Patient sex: M
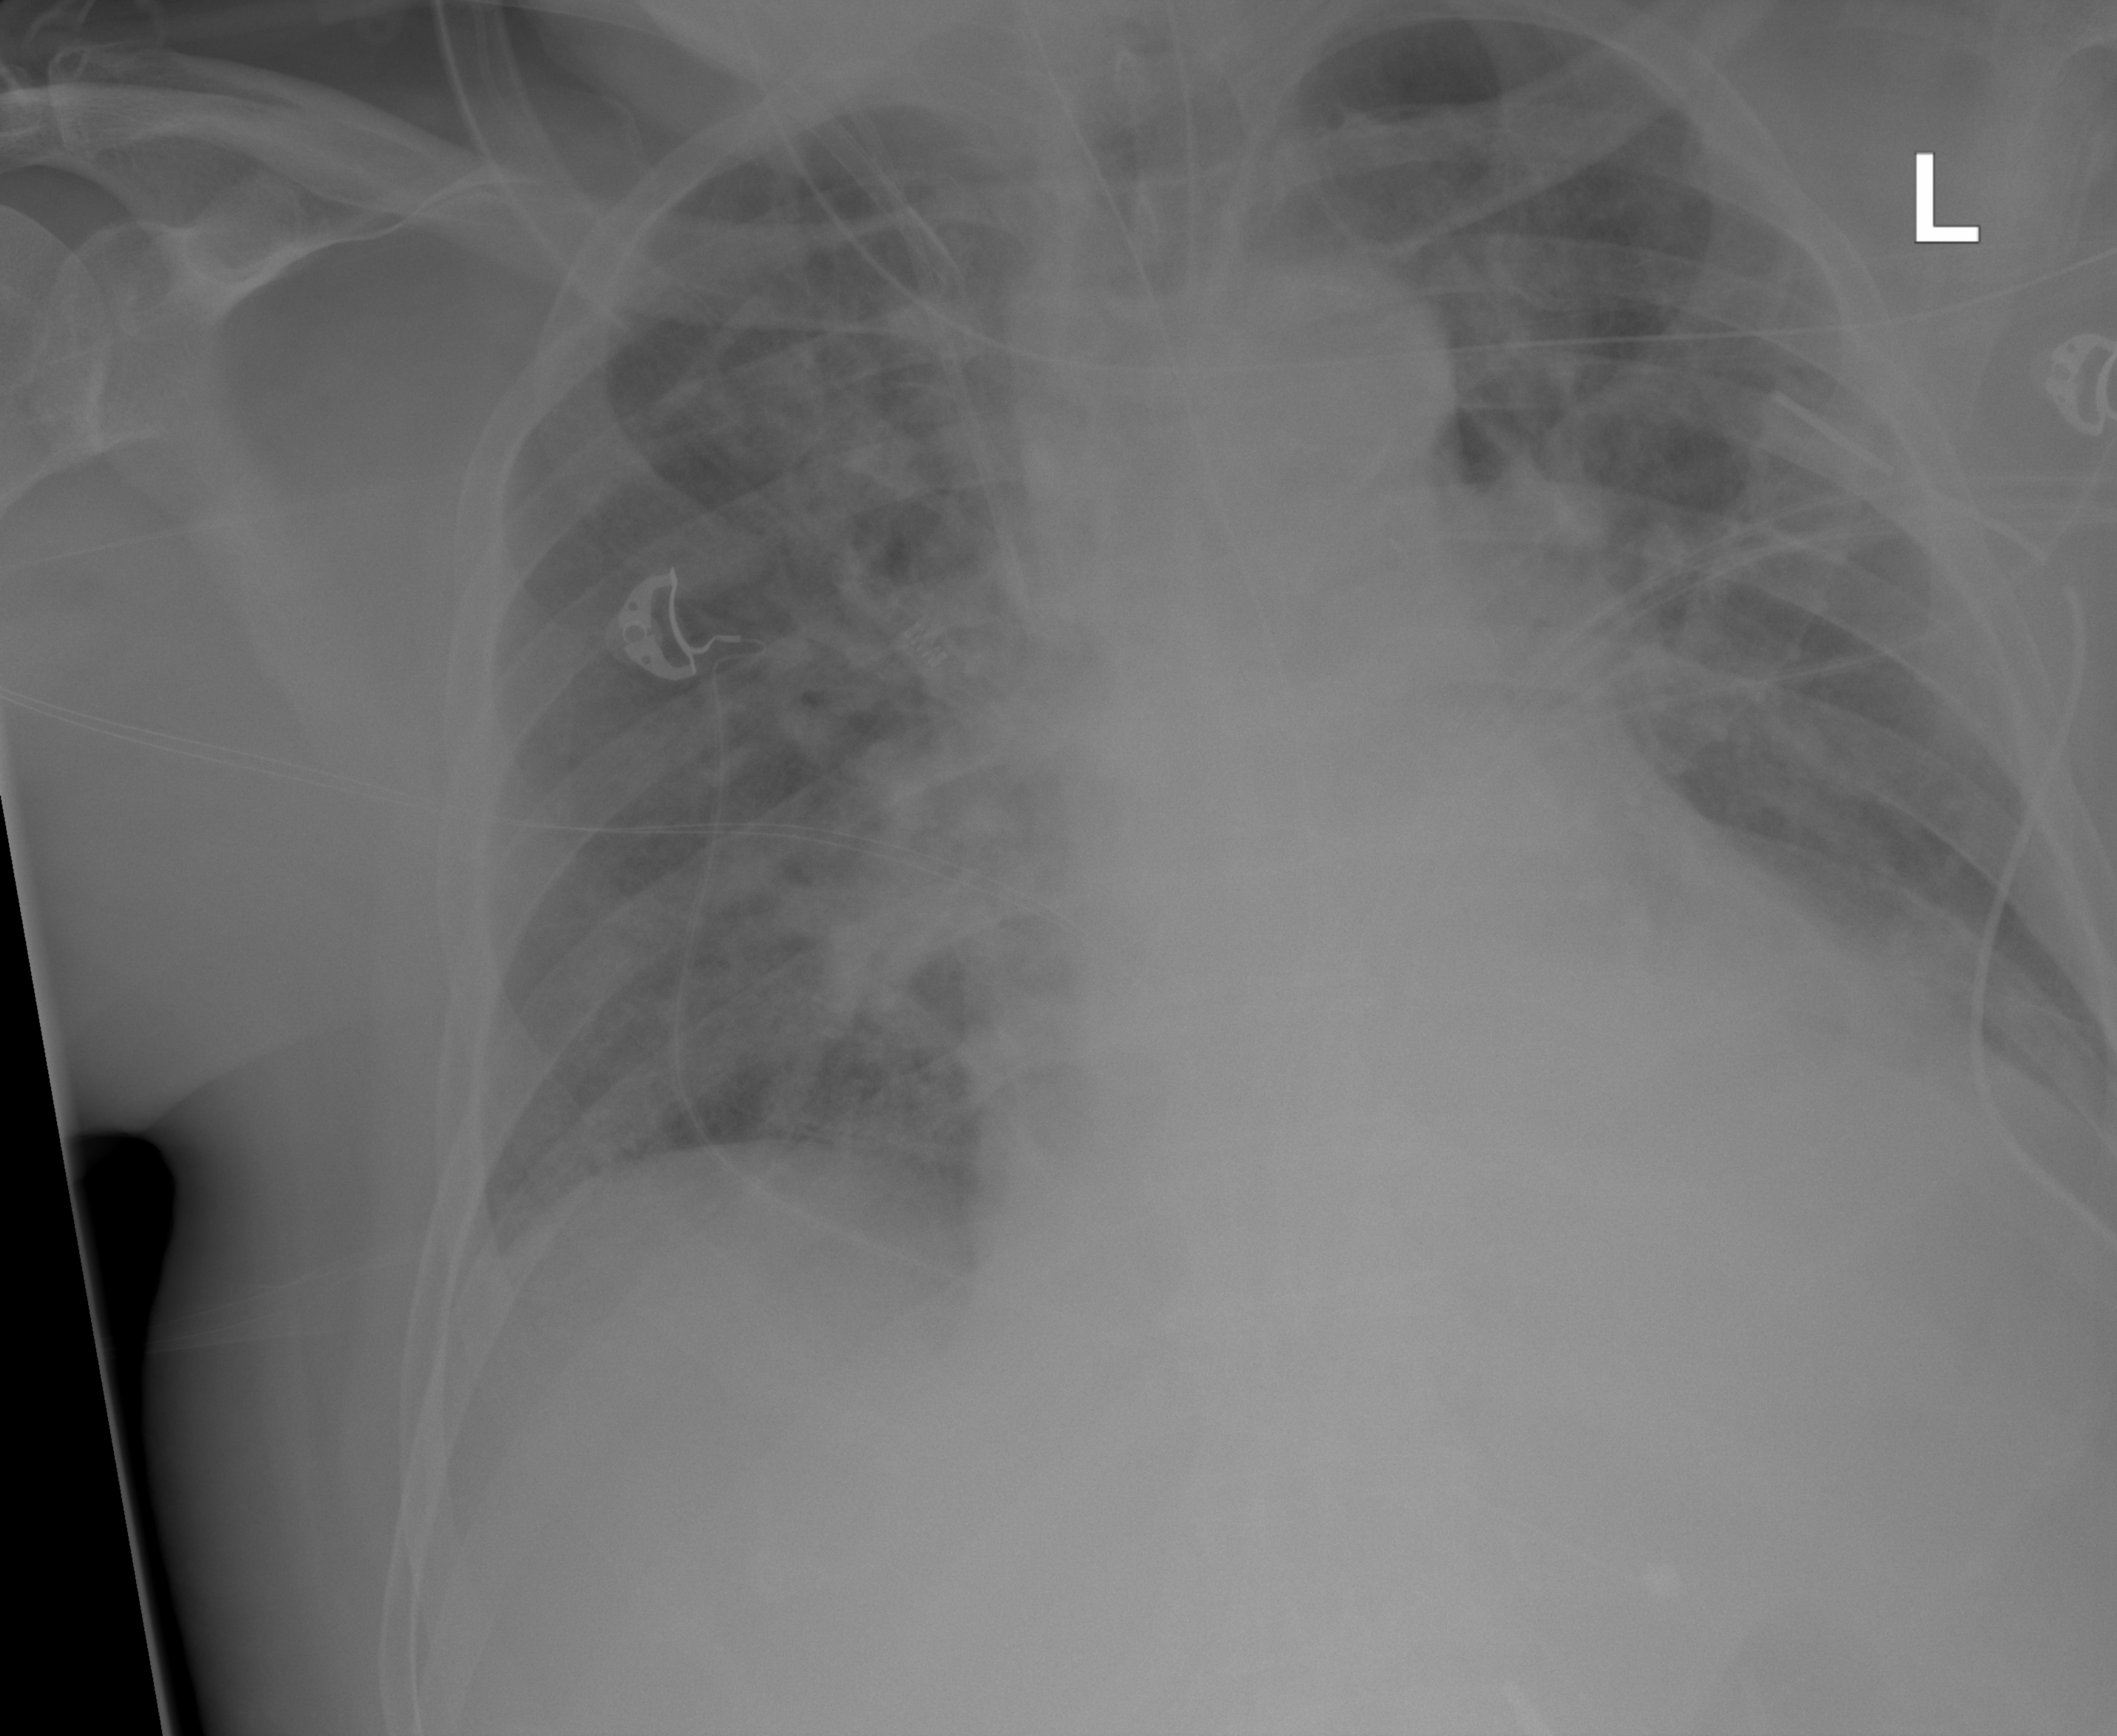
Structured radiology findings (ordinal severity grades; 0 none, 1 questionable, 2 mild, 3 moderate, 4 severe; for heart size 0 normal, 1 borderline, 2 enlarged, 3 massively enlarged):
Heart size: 2
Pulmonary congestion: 3
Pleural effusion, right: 1
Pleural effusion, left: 0
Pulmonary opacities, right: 2
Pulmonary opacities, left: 2
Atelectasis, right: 1
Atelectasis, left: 1